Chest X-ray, PA view. Patient: 41 years old, sex M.
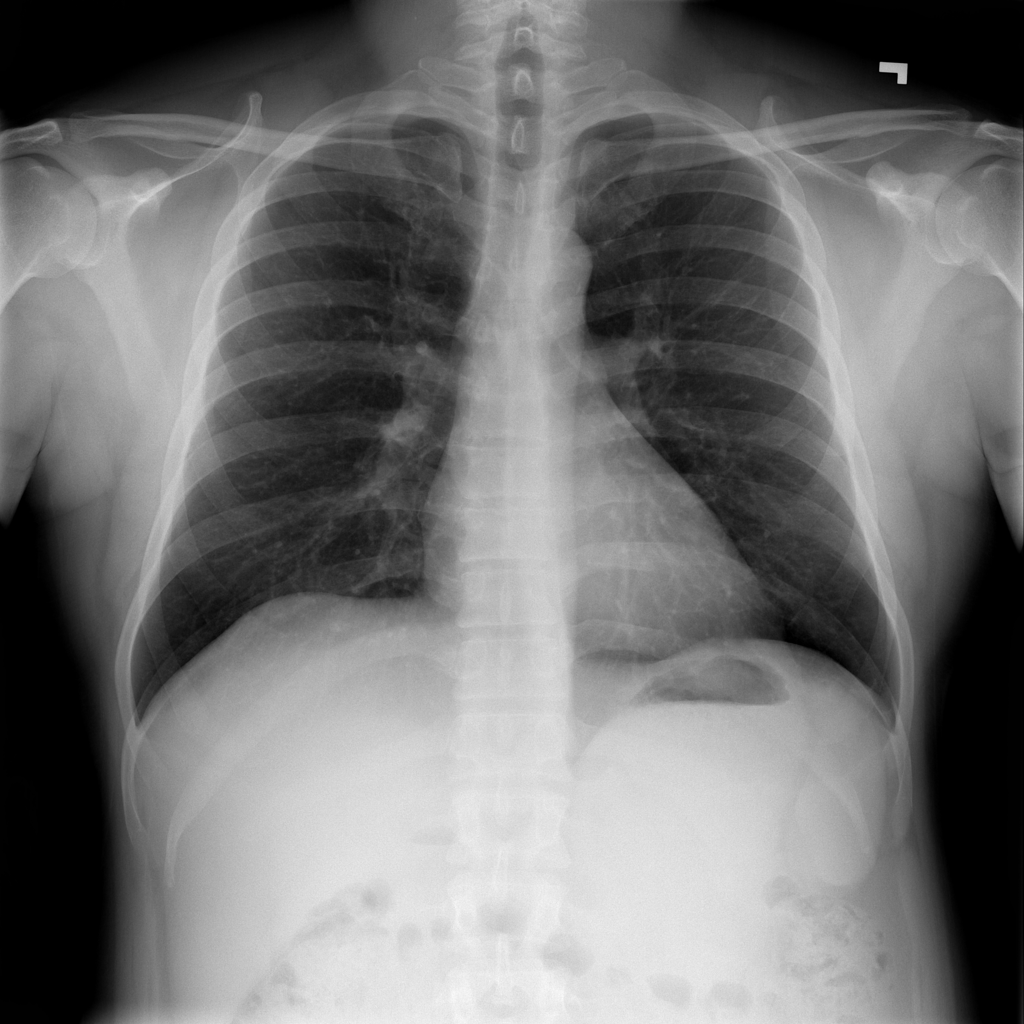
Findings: No Finding